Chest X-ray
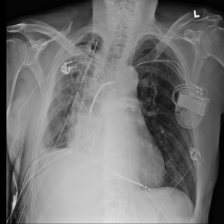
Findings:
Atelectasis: negative
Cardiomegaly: negative
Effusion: negative
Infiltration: negative
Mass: negative
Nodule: negative
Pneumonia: negative
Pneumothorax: positive
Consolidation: negative
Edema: negative
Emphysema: negative
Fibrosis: negative
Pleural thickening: negative
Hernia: negative